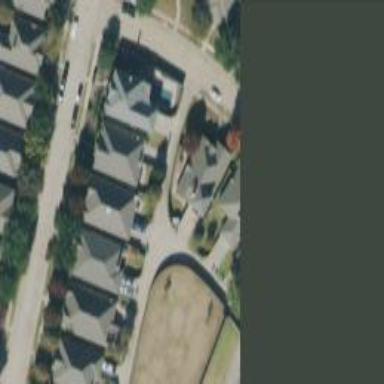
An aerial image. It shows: Alley classified as service road.